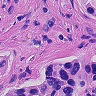
Metastatic tissue present: yes